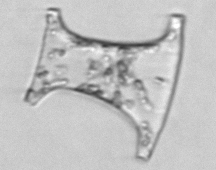
Label: Eucampia